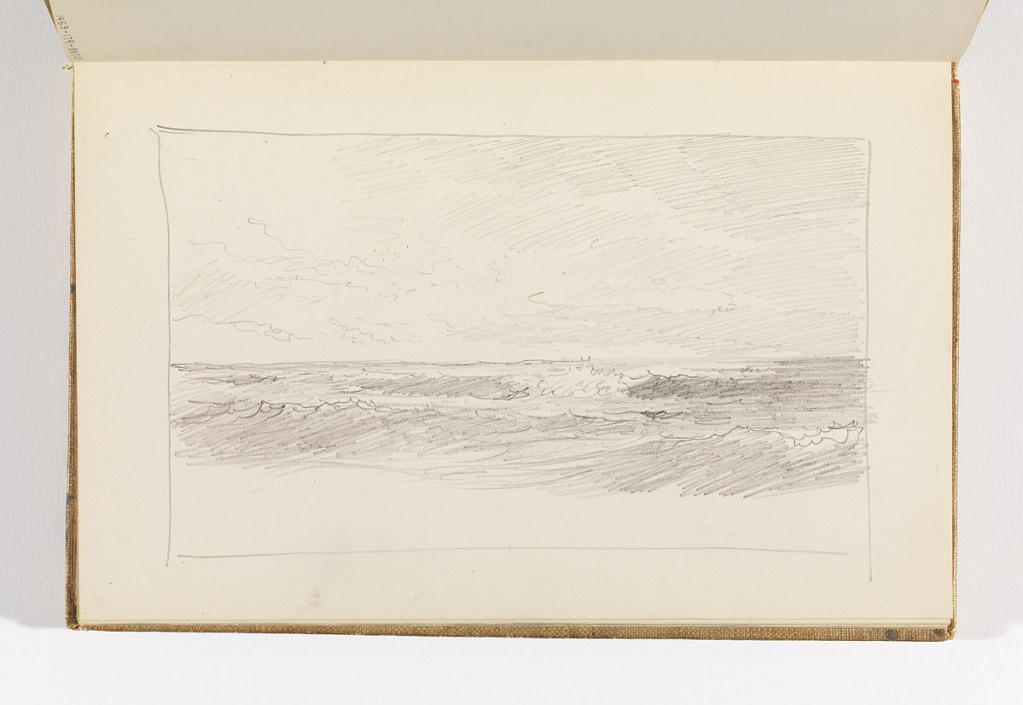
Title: Seascape (Recto); Study of Rain Clouds (Verso)
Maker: William Trost Richards, American, 1833–1905
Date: after 1878
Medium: Graphite on cream wove paper
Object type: Sketchbook folio
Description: Recto: choppy sea flat across horizon, light sky, unfinished foreground; Verso: rough sketch, impressions of light in sky above sea.